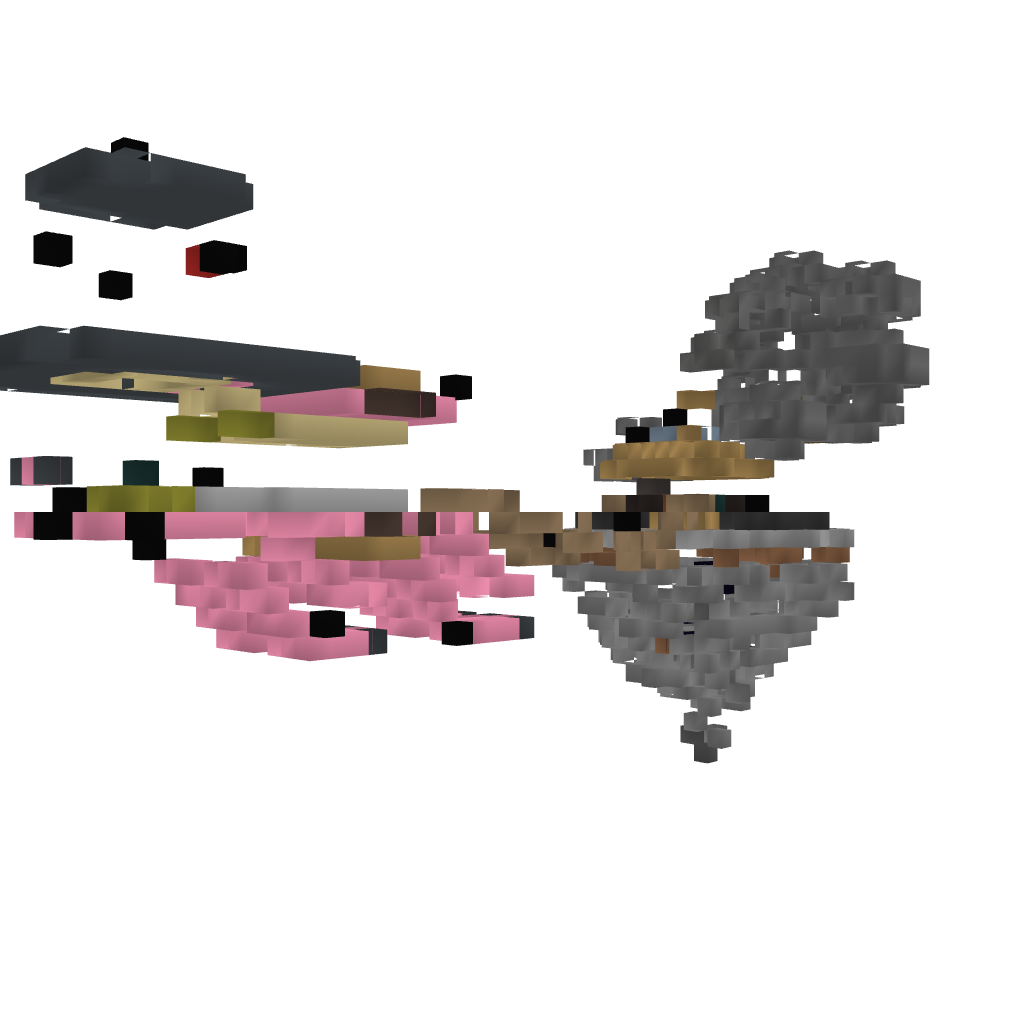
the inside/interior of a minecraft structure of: Flying Pig